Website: walmart
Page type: newsletter-management
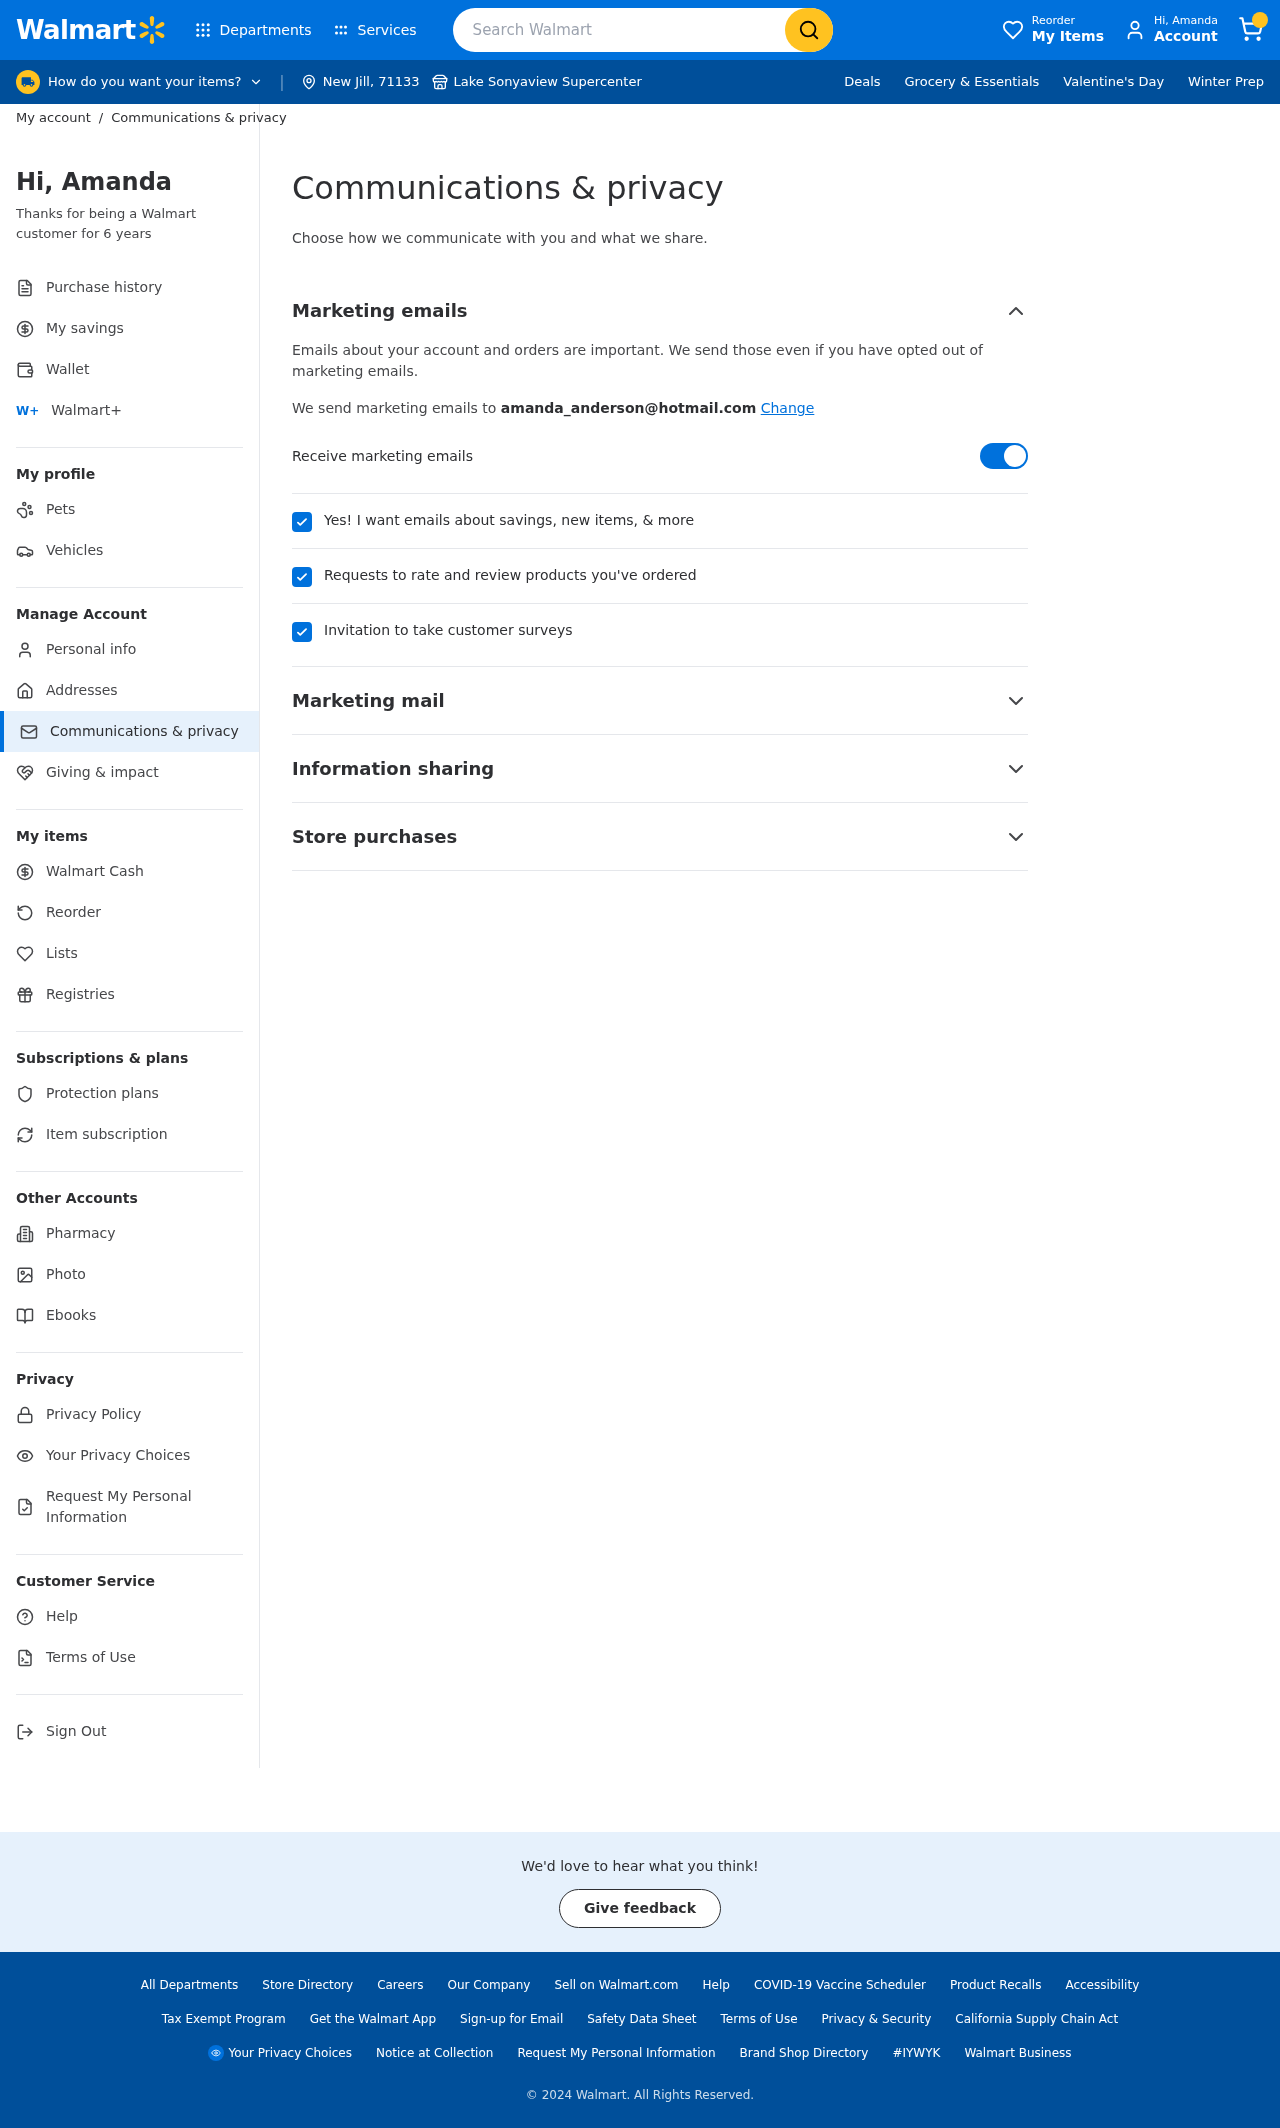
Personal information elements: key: PII_CITY
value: New Jill
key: PII_CITY2
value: Lake Sonyaview
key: PII_EMAIL
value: amanda_anderson@hotmail.com
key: PII_FIRSTNAME
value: Amanda
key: PII_POSTCODE
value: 71133
Search elements: key: HEADER_SEARCH
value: Search Walmart